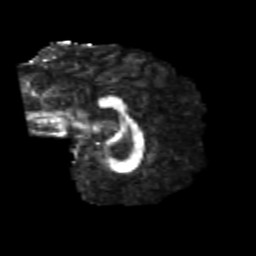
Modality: FA
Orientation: sagittal
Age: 21
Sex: female
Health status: healthy
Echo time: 0.074 s